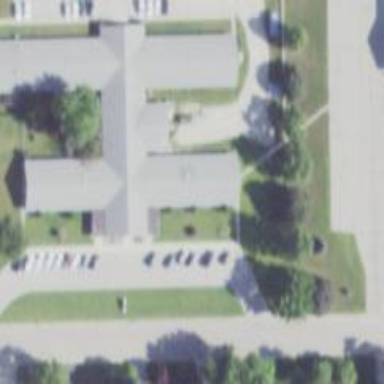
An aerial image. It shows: Nursing home.